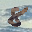
Label: 8